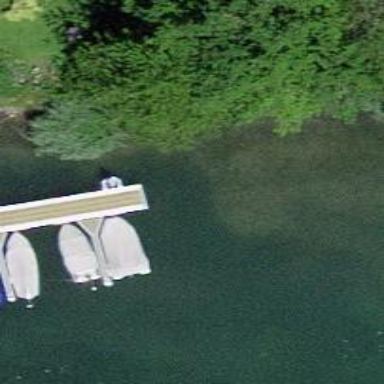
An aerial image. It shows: Man-made pier.